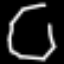
Label: octagon